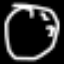
Label: clock